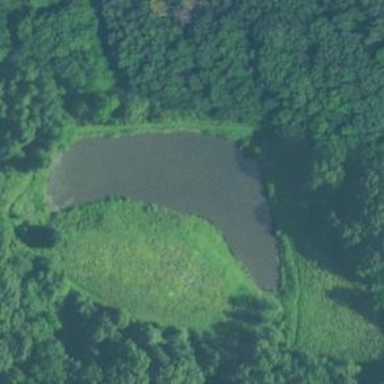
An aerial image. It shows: Peaceful pond surrounded by nature.